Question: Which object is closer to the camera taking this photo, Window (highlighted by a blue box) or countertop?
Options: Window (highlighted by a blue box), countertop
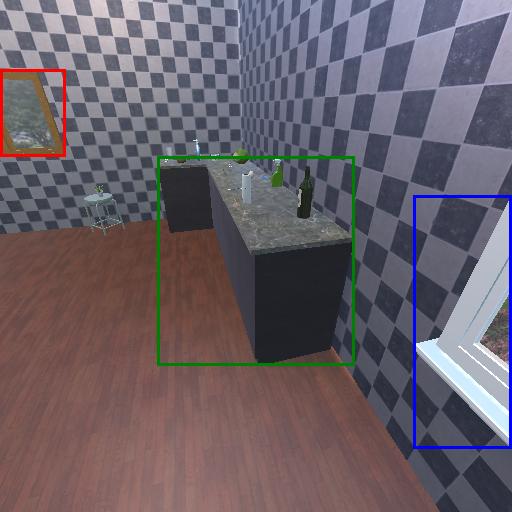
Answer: Window (highlighted by a blue box)